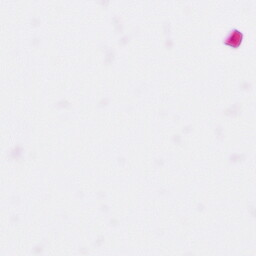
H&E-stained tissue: Pancreatic